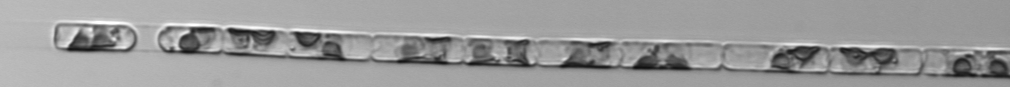
Label: Guinardia_delicatula